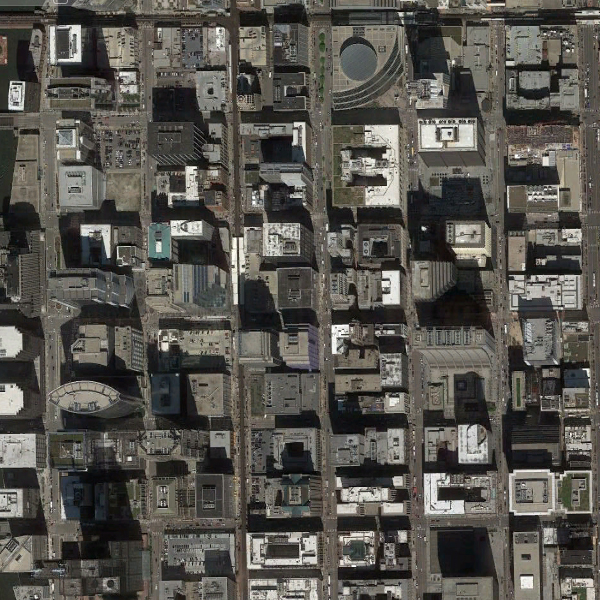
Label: Commercial